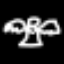
Label: angel